Question: I was using LinqPad to test out some Enum functions and I didn't get integers like I expected when I used .Dump(). Why did the ToList() solve the problem?
'''
void Main()
{
Enum.GetValues(typeof(Options)).Cast<int>().Dump();
Enum.GetValues(typeof(Options)).Cast<int>().ToList().Dump();
}
public enum Options
{
Equal,
LessThan,
GreaterThan
}
'''

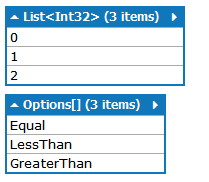
Answer: Actually, LINQPad is not the culprit here. This is because of an optimization in <URL>:
'''
public static IEnumerable<TResult> Cast<TResult>(this IEnumerable source) {
IEnumerable<TResult> typedSource = source as IEnumerable<TResult>;
if (typedSource != null) return typedSource;
if (source == null) throw Error.ArgumentNull("source");
return CastIterator<TResult>(source);
}
'''
As you can see, if 'source' implements 'IEnumerable<TResult>', then 'Cast' just returns the source unchanged. In this case, 'source' is of type 'Option[]', which happens to implement 'IEnumerable<int>', so 'Cast' returns an array of 'Option', and LINQPad dumps it.
I must admit that it came as a surprise that 'Option[]' can be cast to 'IEnumerable<int>', but it seems to be the case...